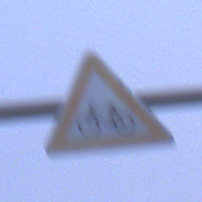
Verkehrszeichen: RadverkehrRechts
Umgebung: Outdoor, Urban
Tageszeit: SunriseSunset
Wetter: Overcast
Licht: Natural
Jahreszeit: NotSpecified
Kontrast: LowContrast